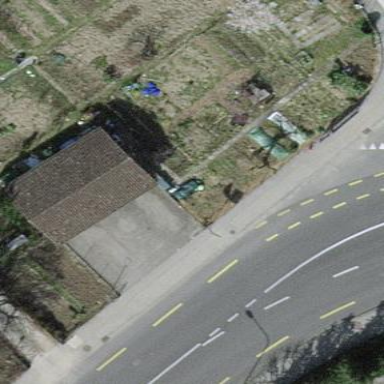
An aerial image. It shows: Group of garages.